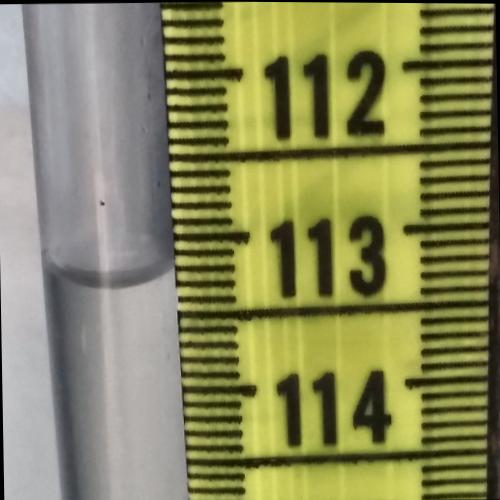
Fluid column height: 113.2 cm